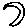
Label: moon